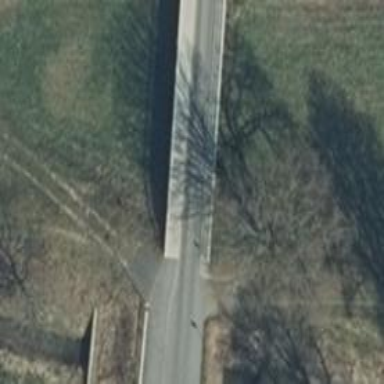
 there is asphalt track designated for cyclists."